Chest X-ray. View position: AP
Patient age: 58
Patient sex: M
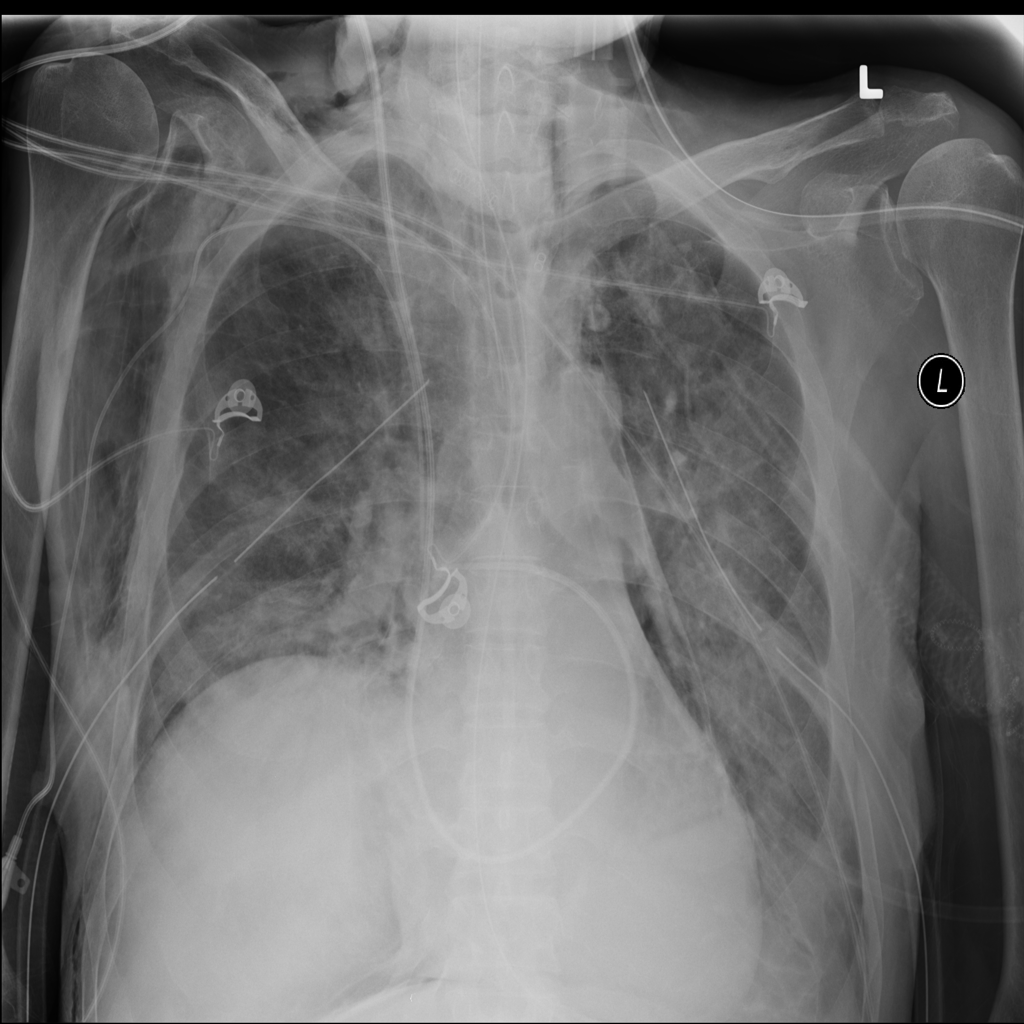
Finding: Pneumothorax